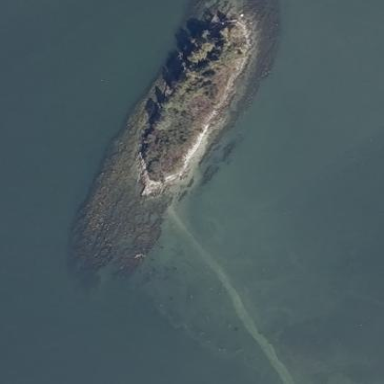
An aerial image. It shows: Islet along the natural coastline.